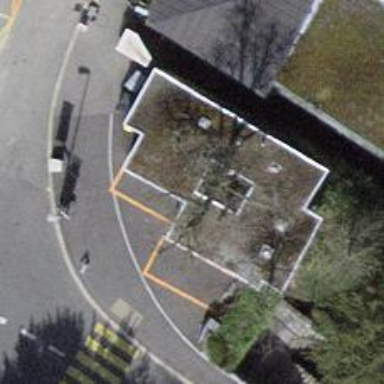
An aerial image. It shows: Cafe.